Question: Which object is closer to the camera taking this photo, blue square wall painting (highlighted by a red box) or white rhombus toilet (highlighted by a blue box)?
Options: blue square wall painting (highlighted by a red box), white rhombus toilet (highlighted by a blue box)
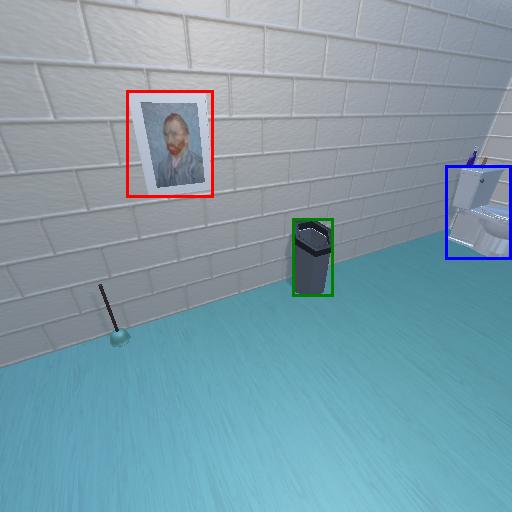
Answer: blue square wall painting (highlighted by a red box)